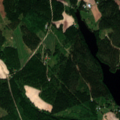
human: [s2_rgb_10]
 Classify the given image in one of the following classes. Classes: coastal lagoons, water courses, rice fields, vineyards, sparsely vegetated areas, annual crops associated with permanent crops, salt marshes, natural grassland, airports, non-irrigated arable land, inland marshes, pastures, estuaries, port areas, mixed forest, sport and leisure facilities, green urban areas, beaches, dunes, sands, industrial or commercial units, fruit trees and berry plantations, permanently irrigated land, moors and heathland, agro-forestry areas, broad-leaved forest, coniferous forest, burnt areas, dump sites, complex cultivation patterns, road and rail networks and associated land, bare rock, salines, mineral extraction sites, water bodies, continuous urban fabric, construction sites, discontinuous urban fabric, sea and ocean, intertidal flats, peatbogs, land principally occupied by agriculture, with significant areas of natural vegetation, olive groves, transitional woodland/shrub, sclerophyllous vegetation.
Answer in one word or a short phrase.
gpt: coniferous forest, mixed forest, transitional woodland/shrub, water bodies